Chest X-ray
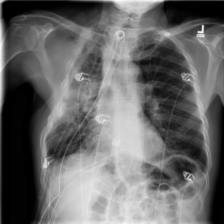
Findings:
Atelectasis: negative
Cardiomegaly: negative
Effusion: positive
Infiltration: positive
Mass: negative
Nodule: negative
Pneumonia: negative
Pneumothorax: negative
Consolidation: negative
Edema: negative
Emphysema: positive
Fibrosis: negative
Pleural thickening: negative
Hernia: negative